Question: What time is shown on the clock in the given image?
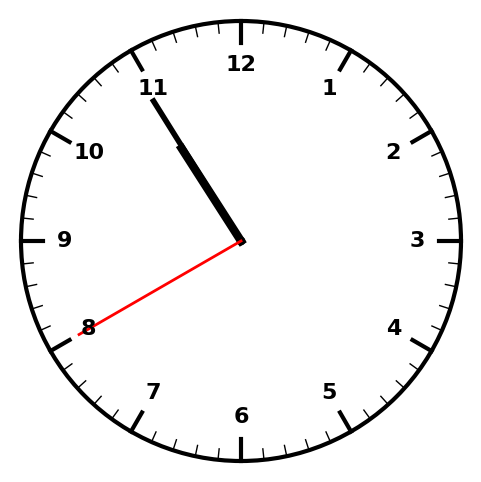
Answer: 10:54:40